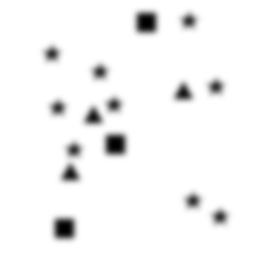
Squares: 3
Triangles: 3
Stars: 9
Total shapes: 15